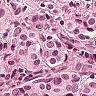
Metastatic tissue present: yes